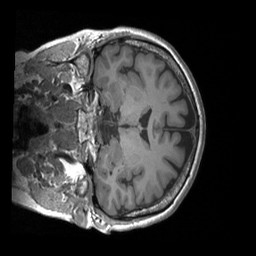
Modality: T1w
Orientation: coronal
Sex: female
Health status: ill
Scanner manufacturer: siemens
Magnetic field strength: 3 T
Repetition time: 1.66 s
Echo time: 0.00254 s